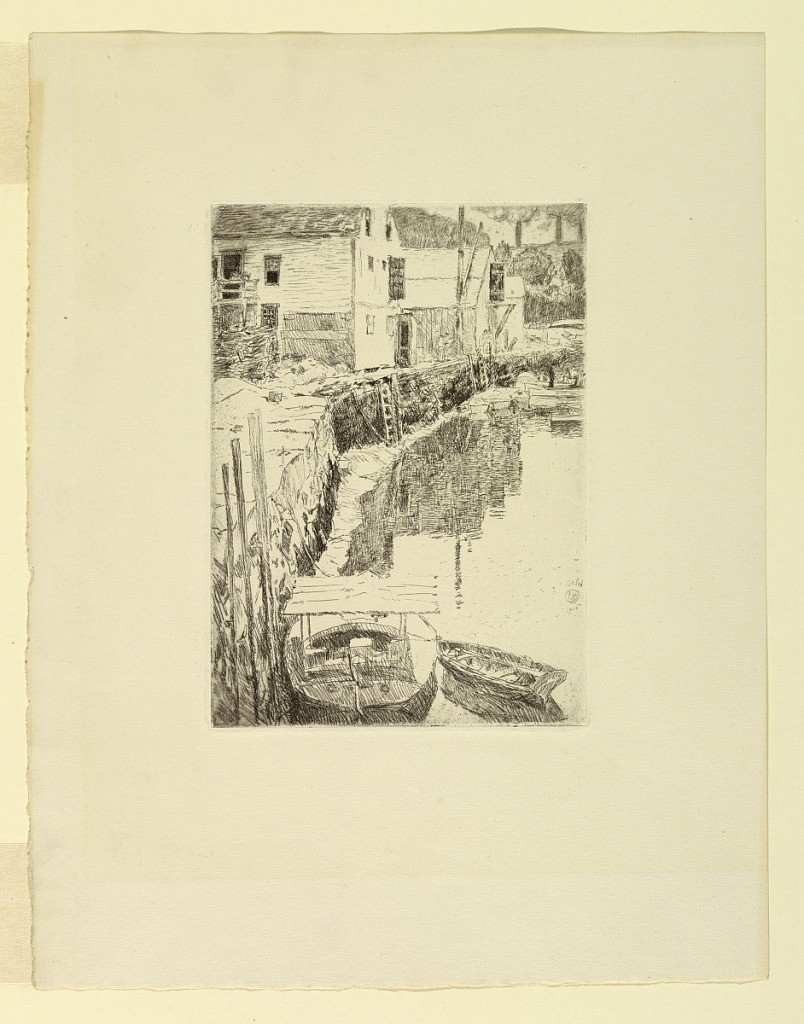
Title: Harbor: Cos Cob, Connecticut
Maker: Childe Hassam, American, 1859–1935
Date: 1915
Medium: Drypoint on off-white wove paper
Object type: Print
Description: A small launch and dinghy are drawn up at a rough stone wharf, bordered by old warhouses. Figures, some on boats, in the distance.